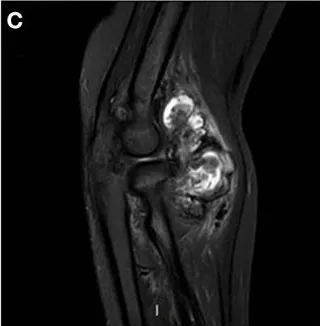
Tri-compartmental chondropathy associating stage IV chondrolysis associated with multiple subchondral cysts; STIR sequence of the right elbow in sagittal plane : anterior intra-articular synovial masses in heterogeneous signal.
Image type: radiology (mri)